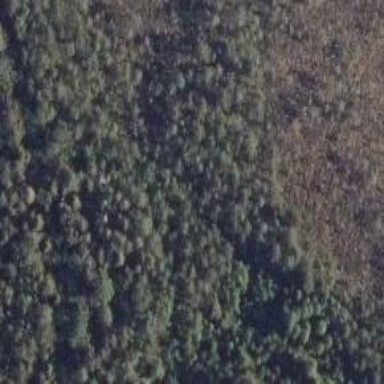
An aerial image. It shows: Forest area.